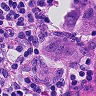
Metastatic tissue present: yes